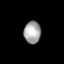
Tissue: lung
Cell type: Others
Senescence score: 0.1991
Nuclear area (px): 366
Mean DAPI intensity: 165.115